Question: In the code below, I tried to move the polygon which is the arrow's head and place it at the position 100,100. But polygon is placed at wrong direction. The position of line and will change depending upon the input. I need the output to be something like this:

'''
<svg version="1.1" id="Layer_1" xmlns="http://www.w3.org/2000/svg" xmlns:xlink="http://www.w3.org/1999/xlink" x="0px" y="0px"
viewBox="0 0 500 500" style="enable-background:new 0 0 500 500;" xml:space="preserve">
<polygon class="st0" points="2,7 0,0 11,7 0,14" transform="translate(100,100) rotate(45 0 0)"/ stroke="red" fill="red"/>
<line x1="0" y1="0" x2="100" y2="100" stroke="green"/>
</svg>
'''
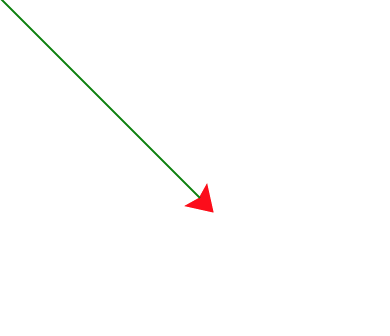
Answer: The smallest fix is probably to add a translation that lets you treat the concave part of the arrow as the origin for both the rotation and other translation.
'''
<polygon ... transform="translate(100 100) rotate(45 0 0) translate(-2 -7)" />
'''
'''
<svg version="1.1" xmlns="http://www.w3.org/2000/svg">
<polygon points="2,7 0,0 11,7 0,14" transform="translate(100 100) rotate(45 0 0) translate(-2 -7)" stroke="red" fill="red" />
<line x1="0" y1="0" x2="100" y2="100" stroke="green" />
</svg>
'''